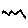
Label: zigzag